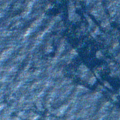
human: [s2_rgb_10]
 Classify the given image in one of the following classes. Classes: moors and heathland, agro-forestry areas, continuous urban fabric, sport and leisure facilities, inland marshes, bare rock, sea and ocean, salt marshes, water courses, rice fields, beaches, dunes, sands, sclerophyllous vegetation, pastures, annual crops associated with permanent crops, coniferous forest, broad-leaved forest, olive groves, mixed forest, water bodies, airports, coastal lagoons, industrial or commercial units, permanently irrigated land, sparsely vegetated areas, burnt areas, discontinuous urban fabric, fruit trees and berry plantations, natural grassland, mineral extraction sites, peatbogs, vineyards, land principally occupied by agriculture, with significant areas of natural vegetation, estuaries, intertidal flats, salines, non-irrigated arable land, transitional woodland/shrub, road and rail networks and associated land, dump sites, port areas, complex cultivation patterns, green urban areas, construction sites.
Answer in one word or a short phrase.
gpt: sea and ocean